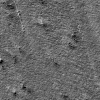
Atmospheric dust classification: not_dusty